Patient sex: M
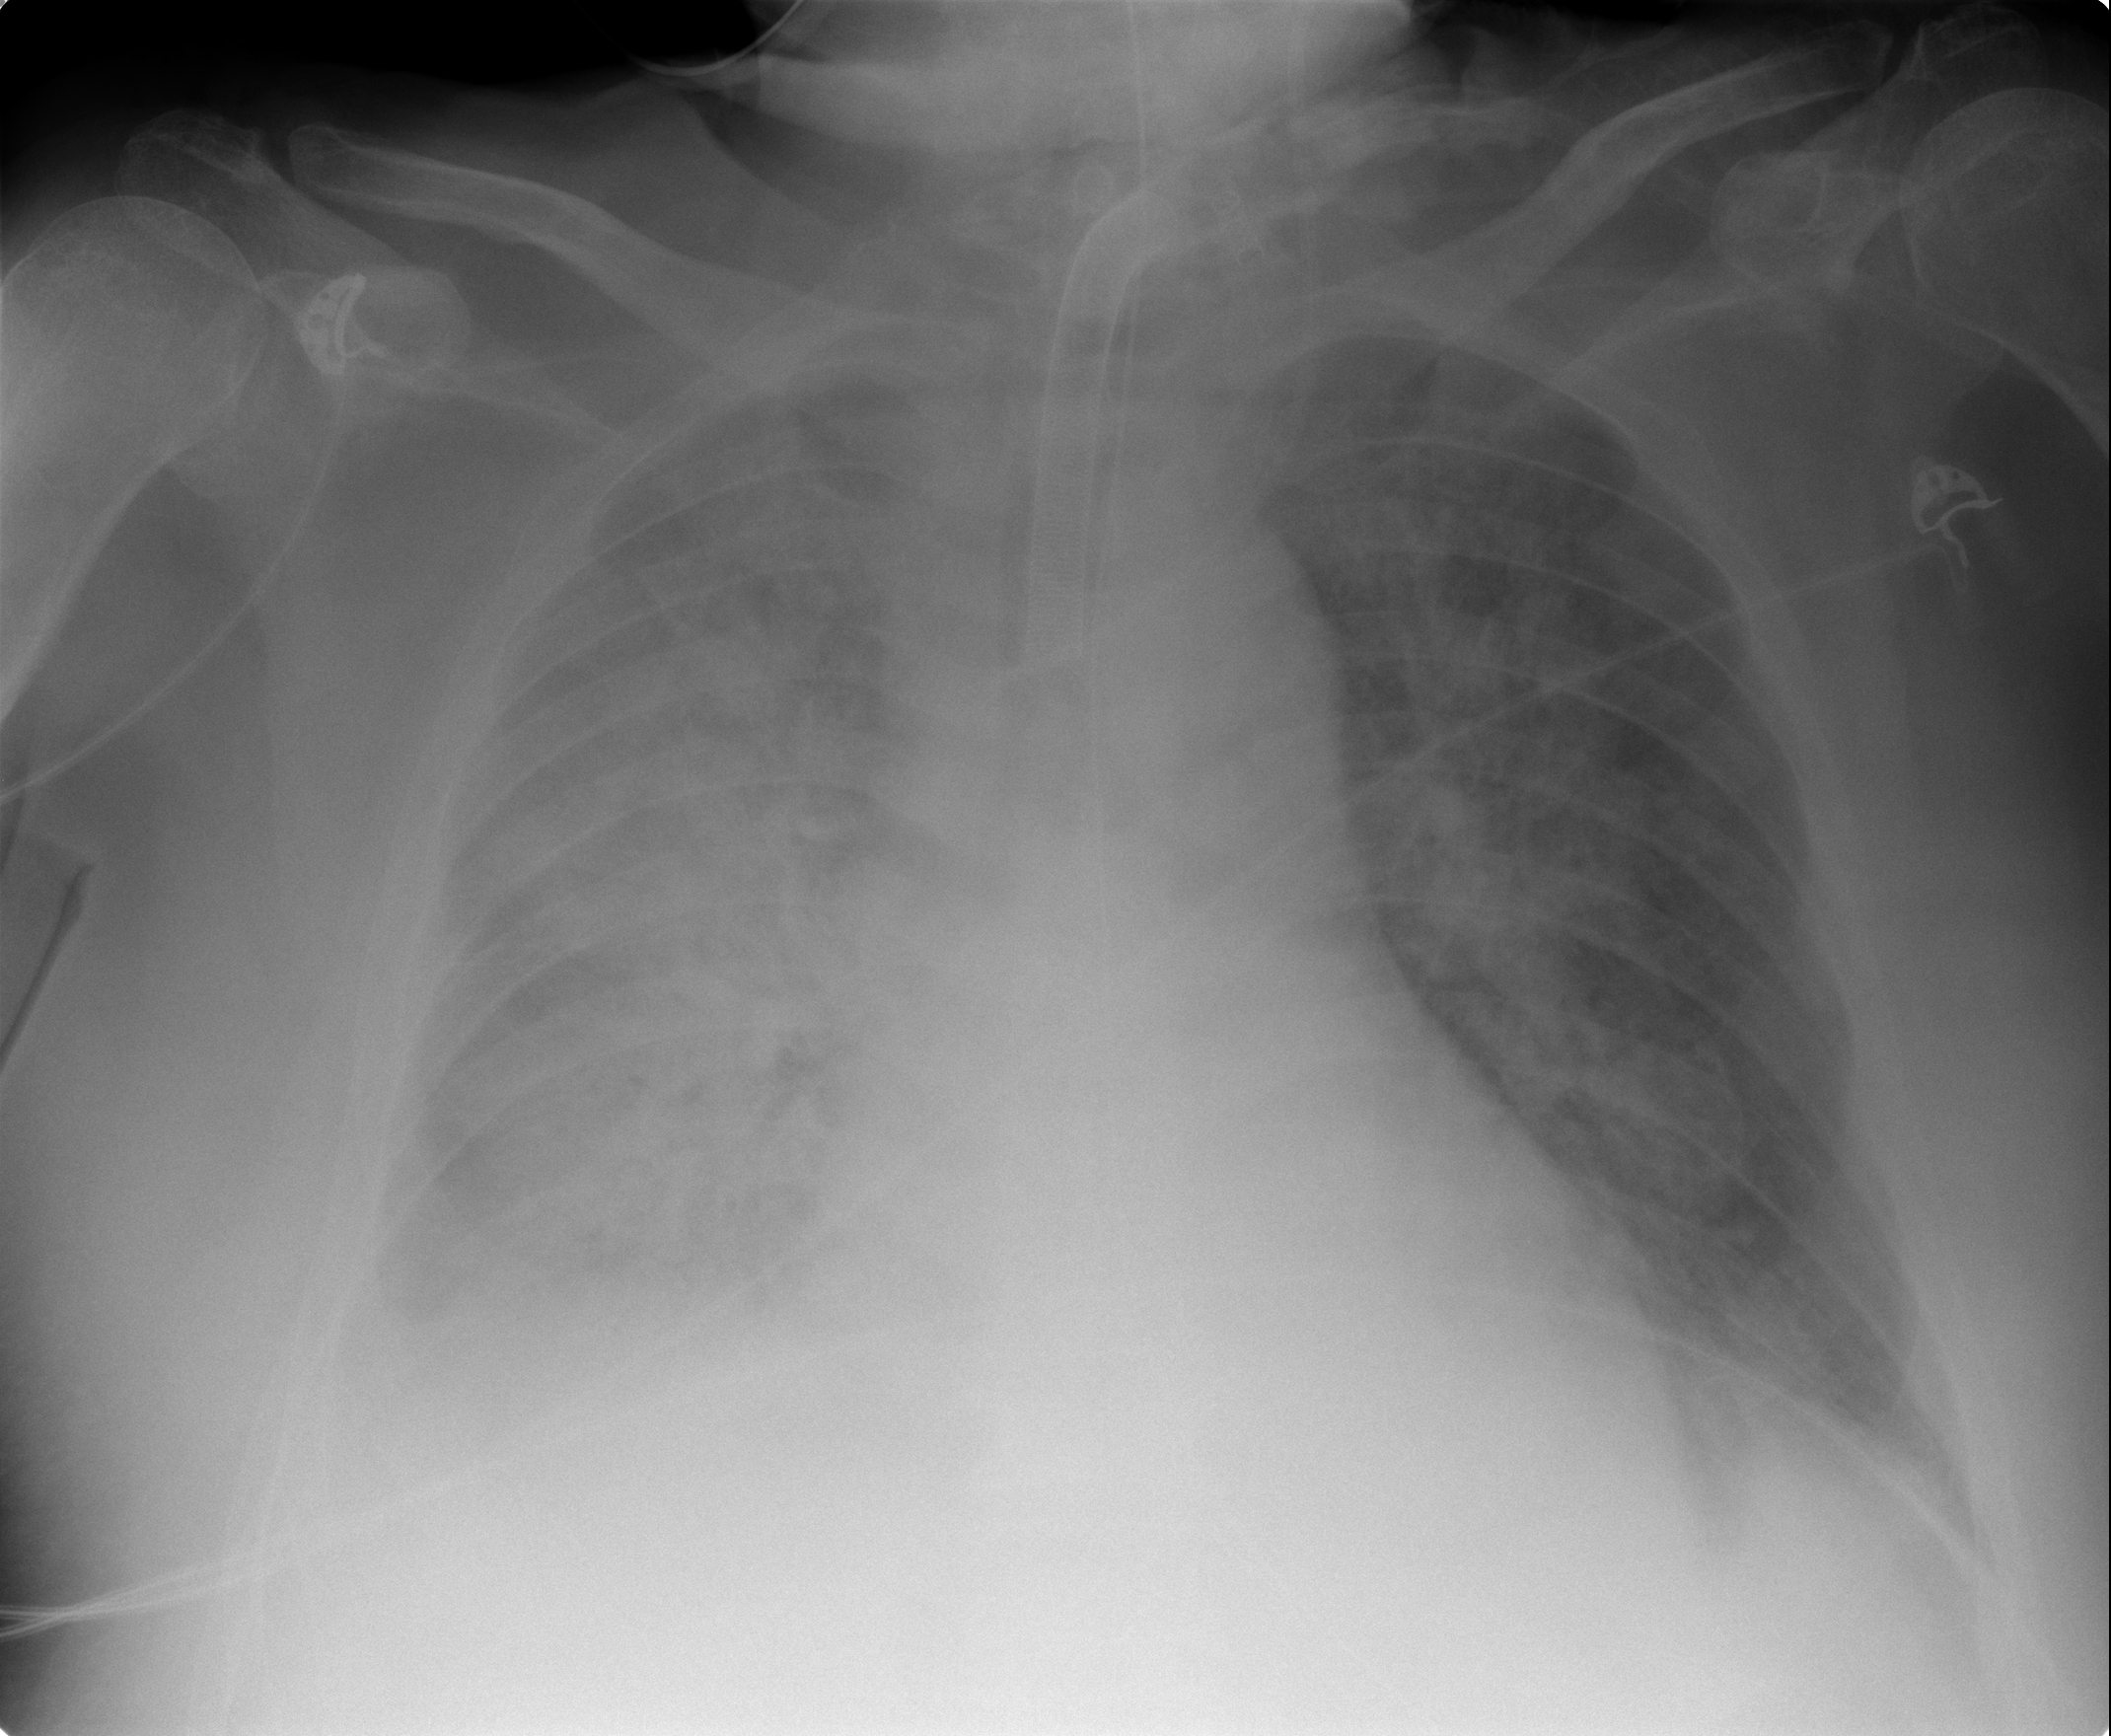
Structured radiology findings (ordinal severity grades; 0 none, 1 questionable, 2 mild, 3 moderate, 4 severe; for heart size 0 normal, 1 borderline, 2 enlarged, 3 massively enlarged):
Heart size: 0
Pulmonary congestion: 3
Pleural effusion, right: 2
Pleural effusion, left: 1
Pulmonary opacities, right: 3
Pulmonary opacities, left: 3
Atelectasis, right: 2
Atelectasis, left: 2